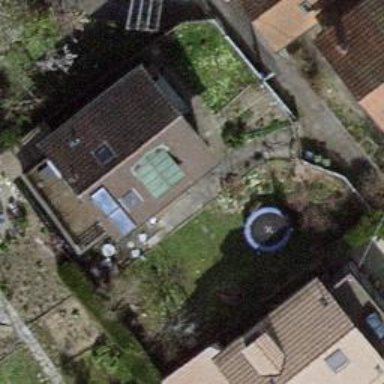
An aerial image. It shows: Garden enclosed by fence.